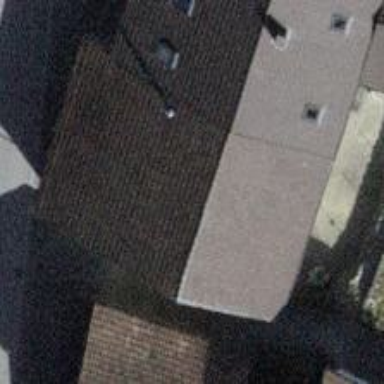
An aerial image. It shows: Building with tile roof.